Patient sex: F
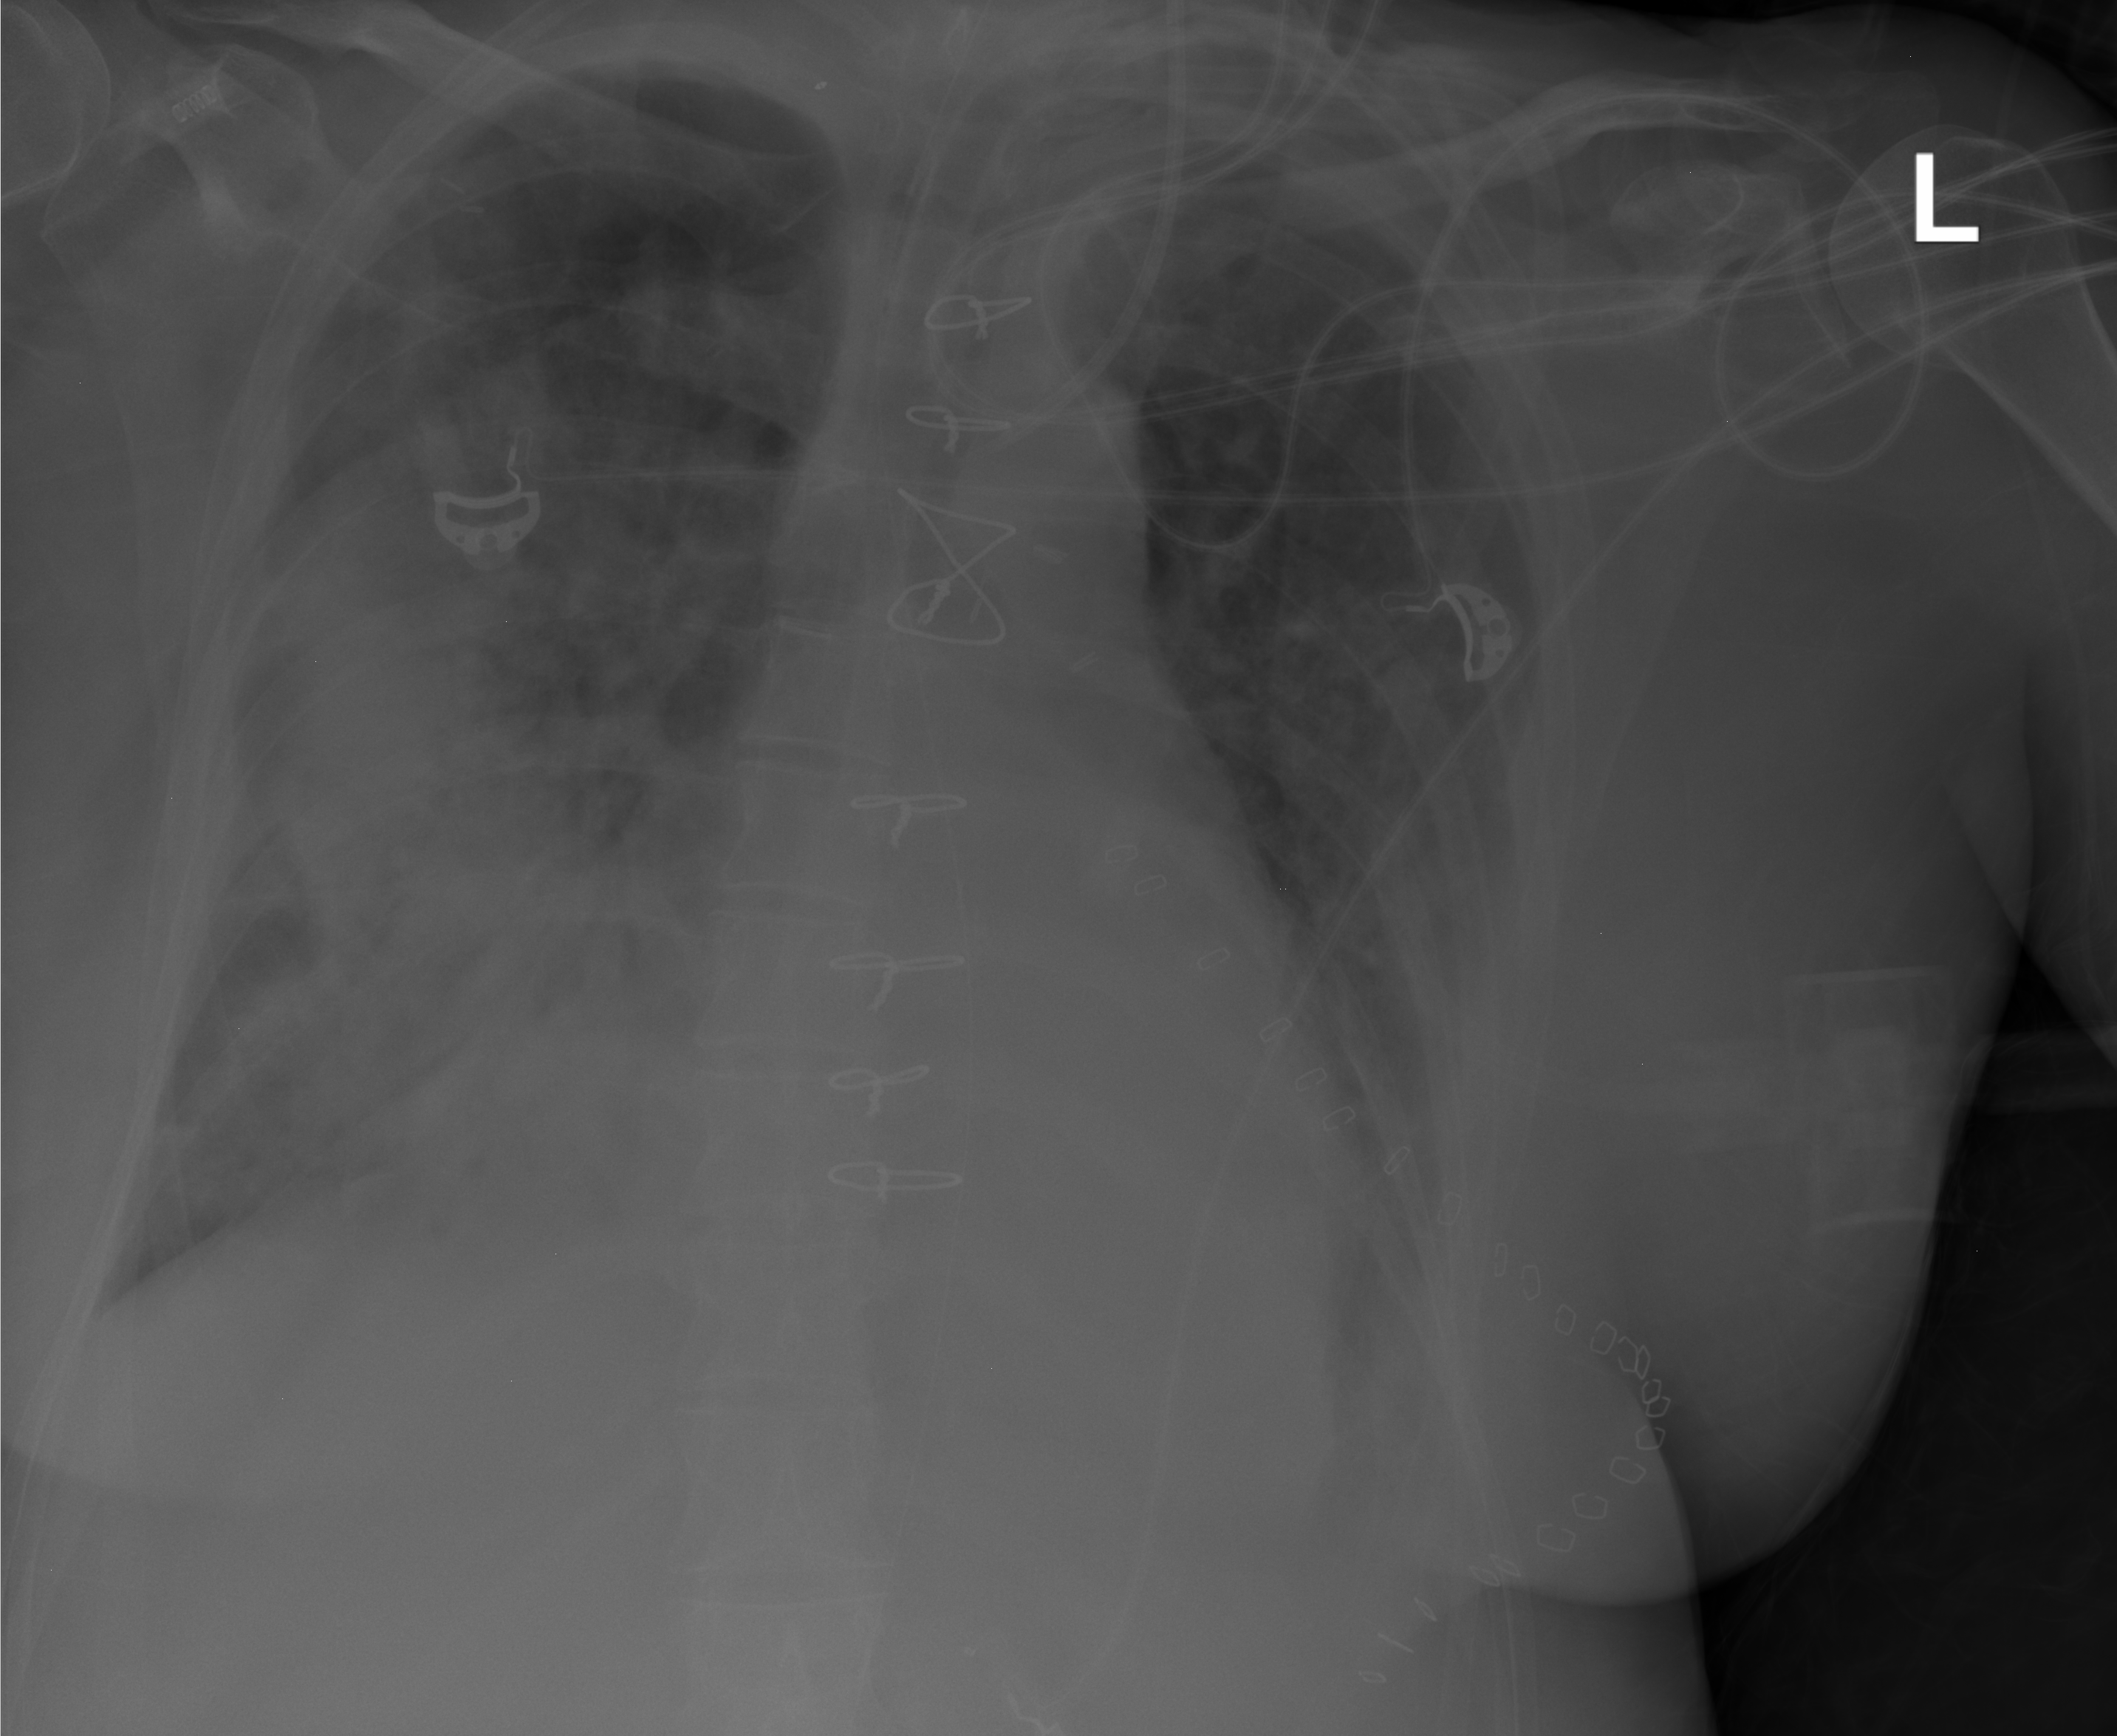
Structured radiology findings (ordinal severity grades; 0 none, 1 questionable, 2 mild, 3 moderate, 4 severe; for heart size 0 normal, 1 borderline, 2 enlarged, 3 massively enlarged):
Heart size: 1
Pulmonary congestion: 2
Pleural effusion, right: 0
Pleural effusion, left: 0
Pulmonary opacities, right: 3
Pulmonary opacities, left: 3
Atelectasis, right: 3
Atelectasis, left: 2